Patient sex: M
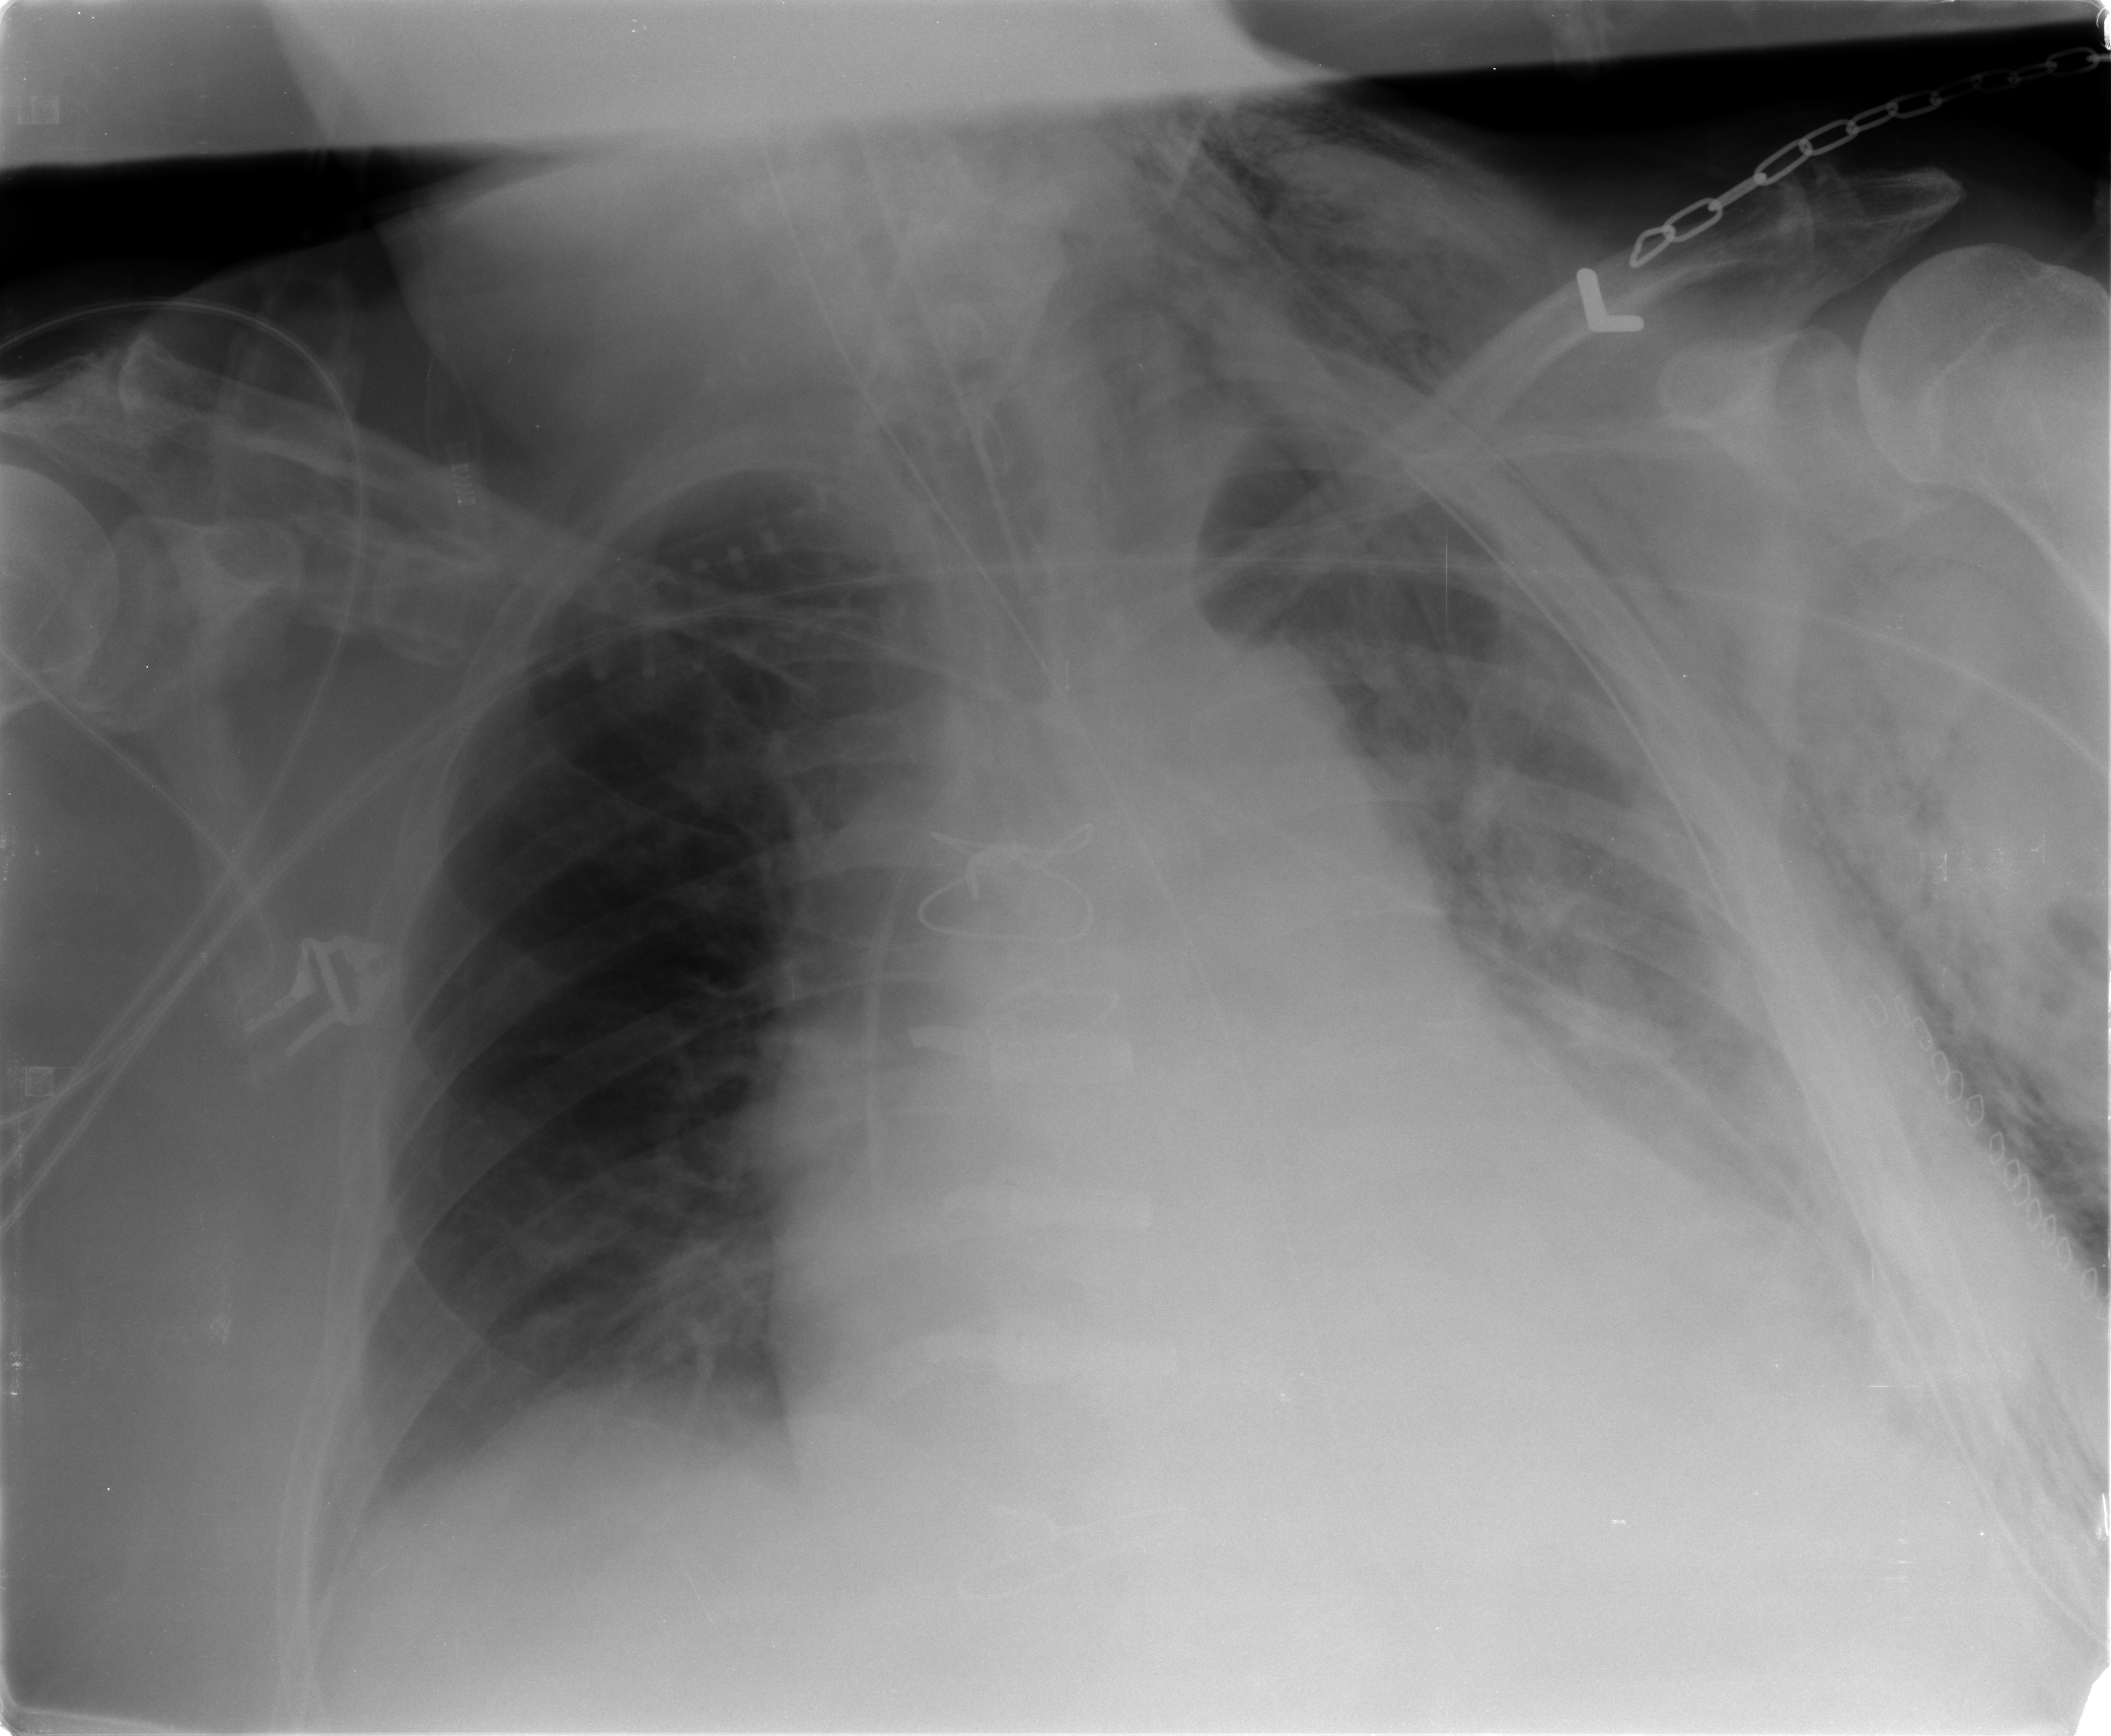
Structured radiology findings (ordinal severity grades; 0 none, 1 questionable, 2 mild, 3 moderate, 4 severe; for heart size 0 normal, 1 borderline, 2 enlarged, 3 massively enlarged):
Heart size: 2
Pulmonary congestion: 0
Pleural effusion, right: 0
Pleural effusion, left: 2
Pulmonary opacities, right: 0
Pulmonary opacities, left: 0
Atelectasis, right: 0
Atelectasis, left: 3